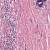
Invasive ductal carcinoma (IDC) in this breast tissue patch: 0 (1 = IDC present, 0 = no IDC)